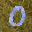
Label: 0